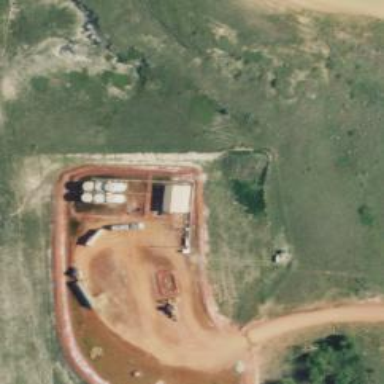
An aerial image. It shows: Storage tank that is man-made.